Question: There is a tutorial <URL> on how to do this in photoshop:

I am trying to do this with CSS only. The closer I could get is in this <URL>.
'''
hr.fancy-line {
border: 0;
height: 1px;
background-image: -webkit-linear-gradient(left, rgba(0,0,0,0), rgba(215,215,215,0.75), rgba(0,0,0,0));
background-image: -moz-linear-gradient(left, rgba(0,0,0,0), rgba(215,215,215,0.75), rgba(0,0,0,0));
background-image: -ms-linear-gradient(left, rgba(0,0,0,0), rgba(215,215,215,0.75), rgba(0,0,0,0));
background-image: -o-linear-gradient(left, rgba(0,0,0,0), rgba(215,215,215,0.75), rgba(0,0,0,0));
box-shadow: 0px -2px 4px rgba(136,136,136,0.75);
}
'''
'''
<hr class="fancy-line"></hr>
'''
Doing a gradient on the shadow seems pretty tough.
Any ideas how I could improve this?
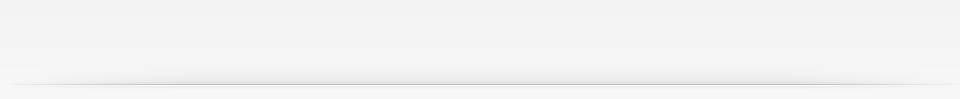
Answer: I would use a 'radial-gradient' to a pseudo-element instead of a 'box-shadow' since it tapers off towards the edges nicer.
Position the 'radial-gradient' above the '<hr>' so that it's cut in half. Then position another psuedo-element just below the '<hr>'with a the same color as the background and height just large enough to cover the rest of the gradient.
<URL>
---
'''
hr.fancy-line {
border: 0;
height: 1px;
}
hr.fancy-line:before {
top: -0.5em;
height: 1em;
}
hr.fancy-line:after {
content:'';
height: 0.5em;
top: 1px;
}
hr.fancy-line:before, hr.fancy-line:after {
content: '';
position: absolute;
width: 100%;
}
hr.fancy-line, hr.fancy-line:before {
background: radial-gradient(ellipse at center, rgba(0,0,0,0.1) 0%,rgba(0,0,0,0) 75%);
}
body, hr.fancy-line:after {
background: #f4f4f4;
}
'''